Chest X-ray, PA view. Patient: 29 years old, sex M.
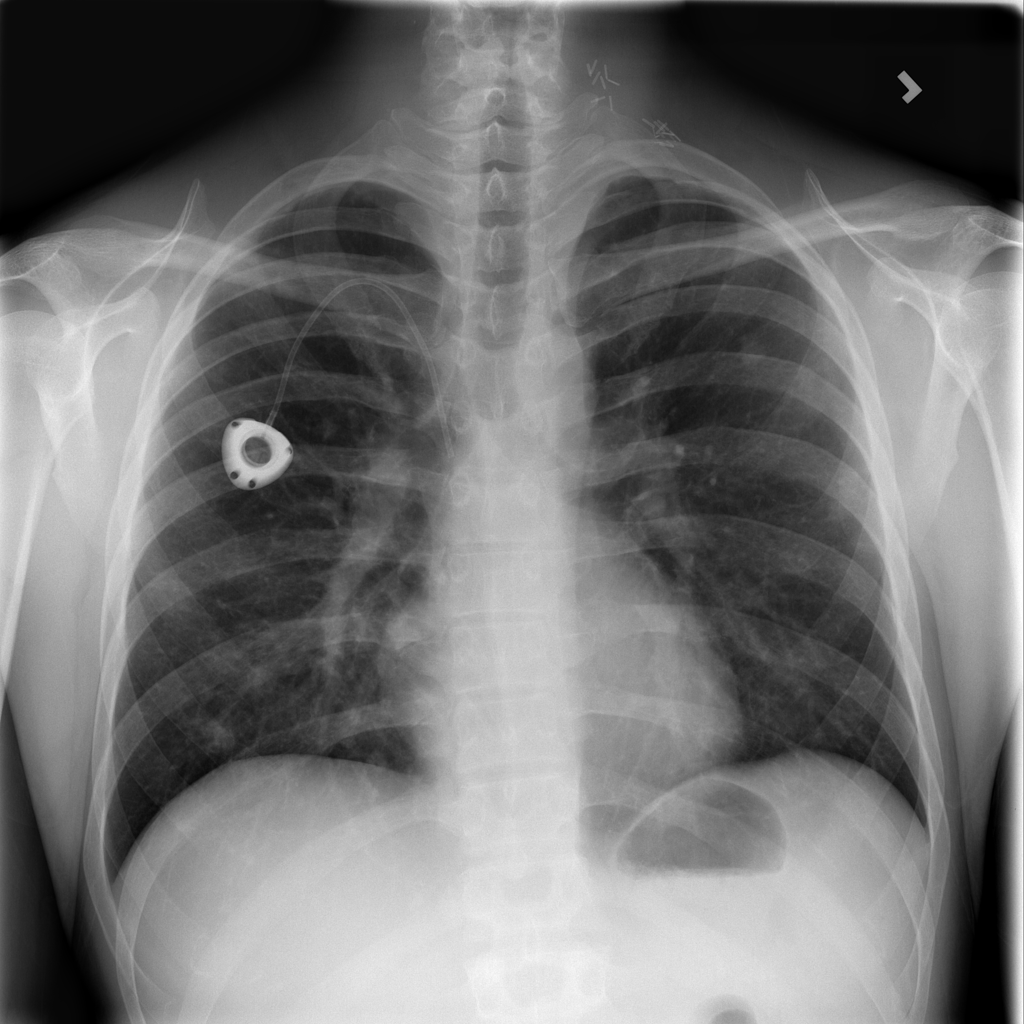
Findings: Infiltration, Nodule